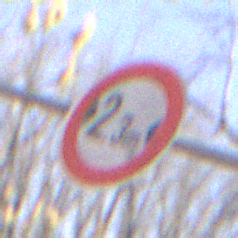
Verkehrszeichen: TatsaechlicheBreite2Komma3
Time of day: Midday
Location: Outdoor (Nature)
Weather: Clear
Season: NotSpecified
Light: Natural